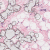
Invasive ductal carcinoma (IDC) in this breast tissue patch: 0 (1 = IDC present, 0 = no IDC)